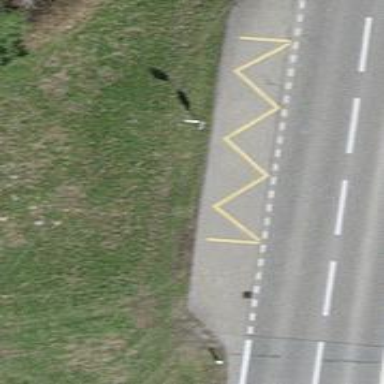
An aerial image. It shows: Bus stop with platform for public transport.